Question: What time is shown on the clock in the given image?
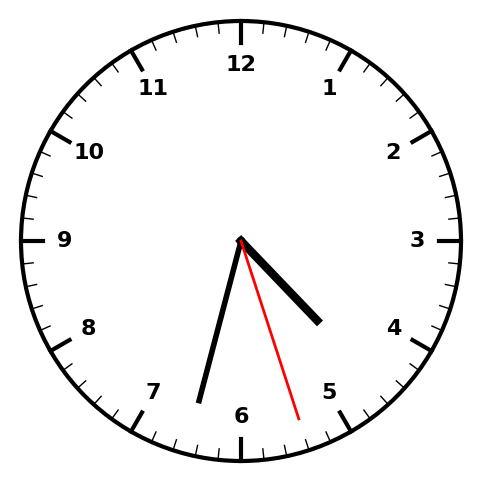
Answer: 04:32:27